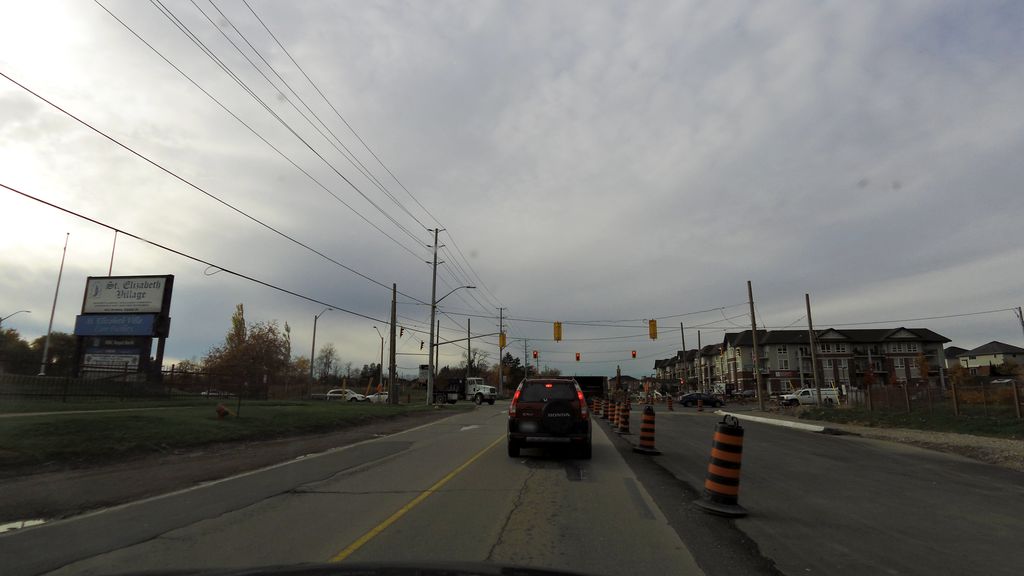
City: hamilton